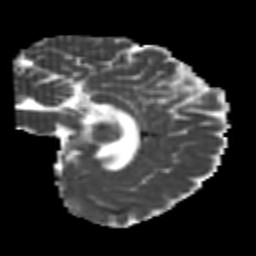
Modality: MD
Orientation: sagittal
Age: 24
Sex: female
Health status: healthy
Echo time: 0.074 s